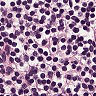
Metastatic tissue present: no